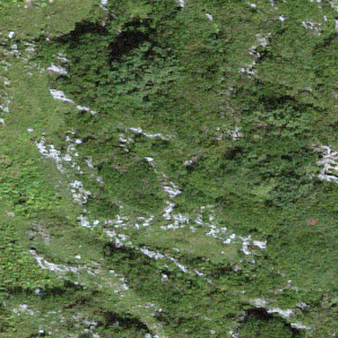
Label: other